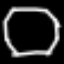
Label: octagon